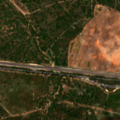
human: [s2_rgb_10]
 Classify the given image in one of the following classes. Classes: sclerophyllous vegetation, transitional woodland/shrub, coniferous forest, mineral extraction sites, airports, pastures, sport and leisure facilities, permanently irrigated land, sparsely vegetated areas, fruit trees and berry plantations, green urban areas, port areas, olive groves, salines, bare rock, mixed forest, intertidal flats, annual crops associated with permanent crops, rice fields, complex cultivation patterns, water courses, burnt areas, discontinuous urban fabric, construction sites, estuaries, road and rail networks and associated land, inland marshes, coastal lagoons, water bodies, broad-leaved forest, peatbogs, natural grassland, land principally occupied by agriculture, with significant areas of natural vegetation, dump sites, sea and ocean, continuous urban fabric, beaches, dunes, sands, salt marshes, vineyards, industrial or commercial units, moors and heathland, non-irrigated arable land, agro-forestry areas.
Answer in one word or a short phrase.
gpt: continuous urban fabric